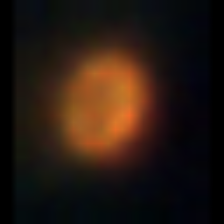
Taxon: NanoPlankton
Group: Other